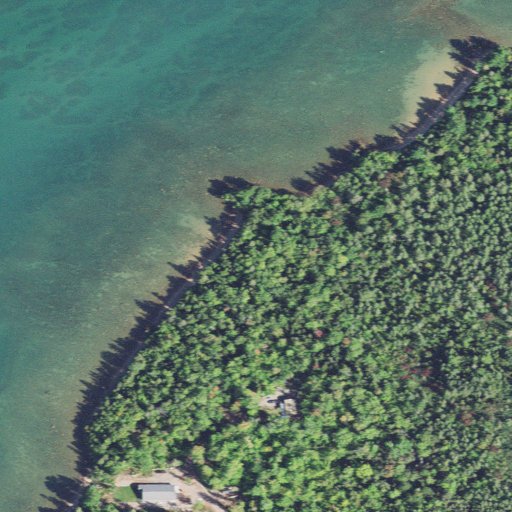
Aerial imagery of cape in Michigan named Round Island Point containing open water, woody wetlands, mixed forest, evergreen forest, grassland, and herbaceous wetlands